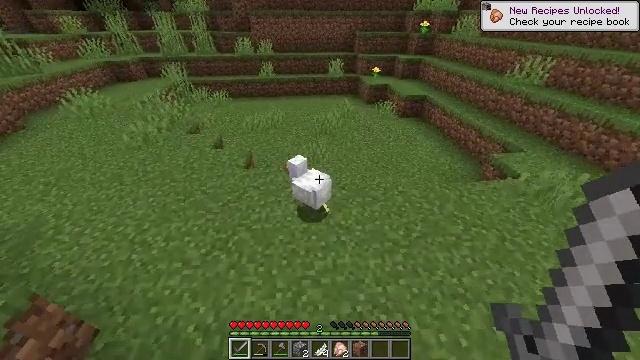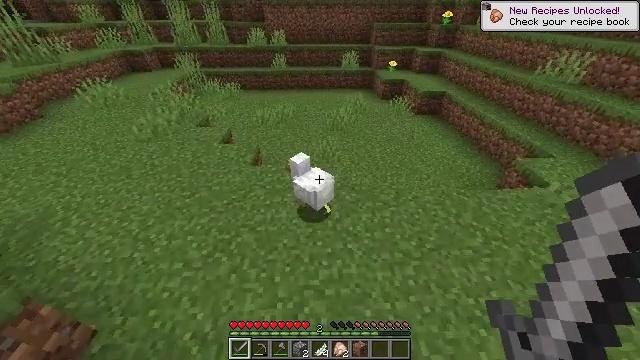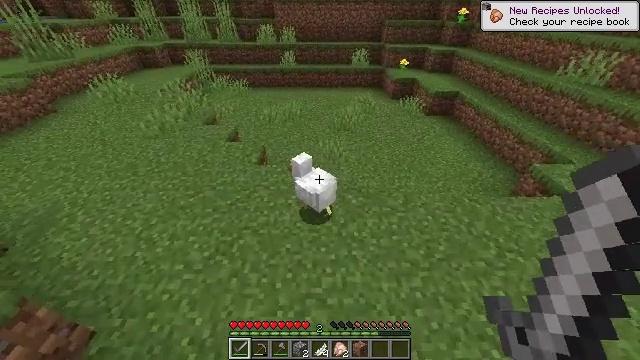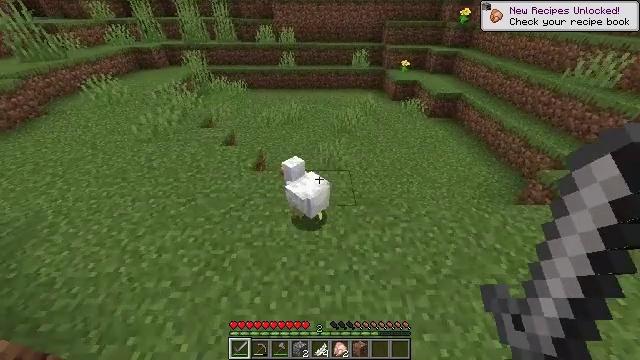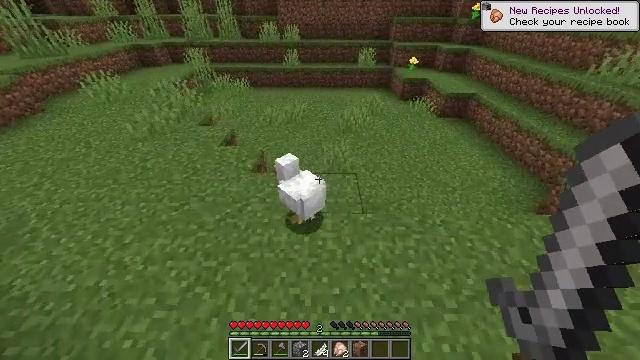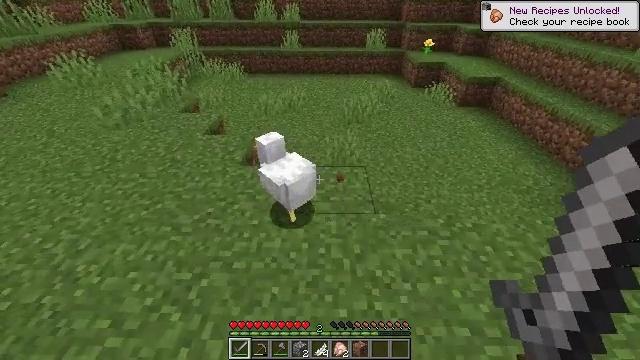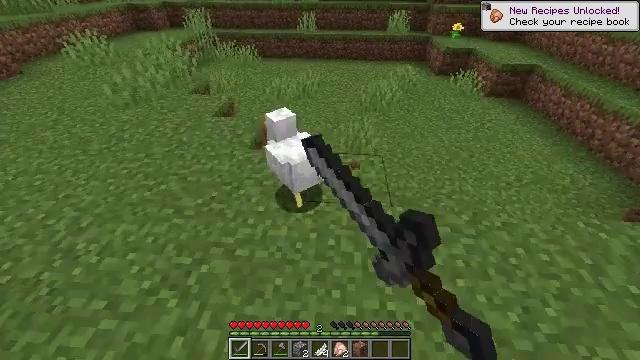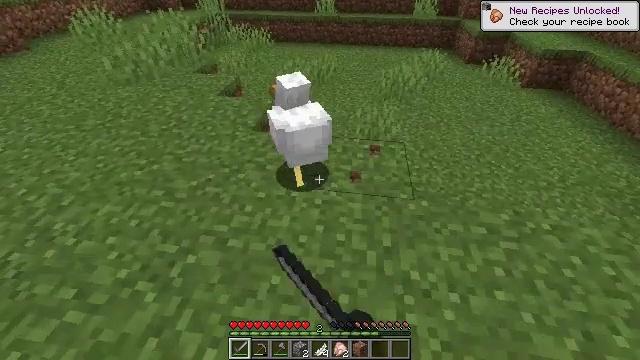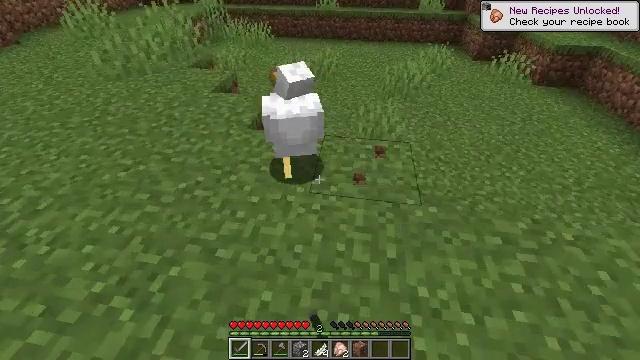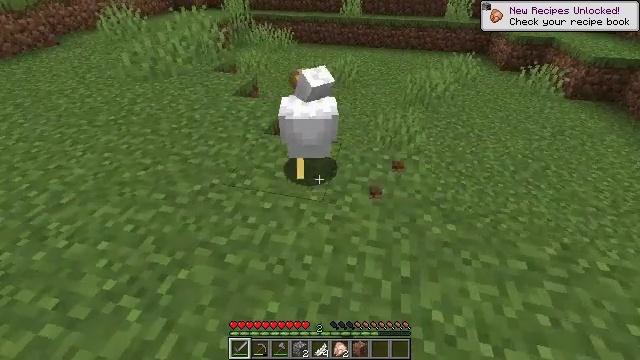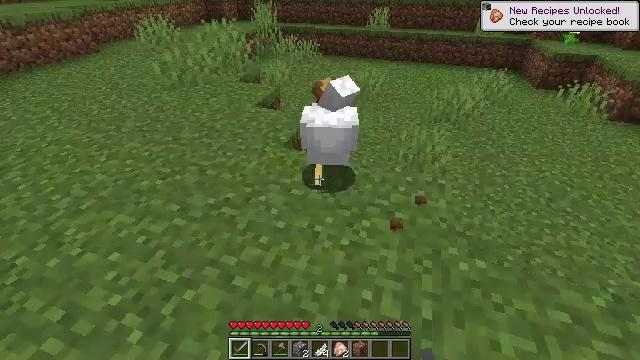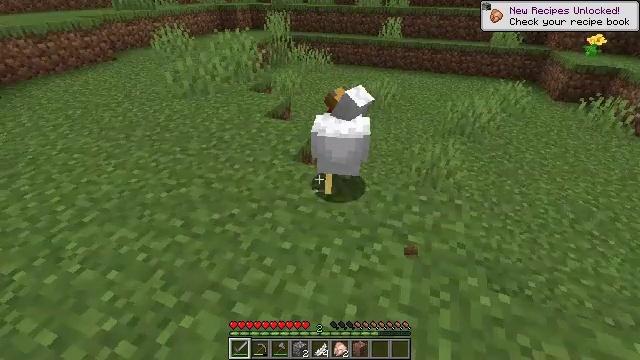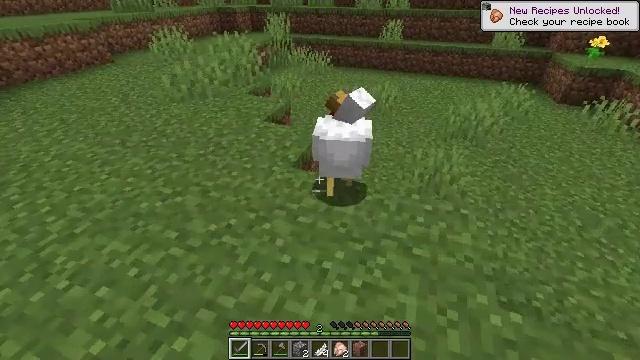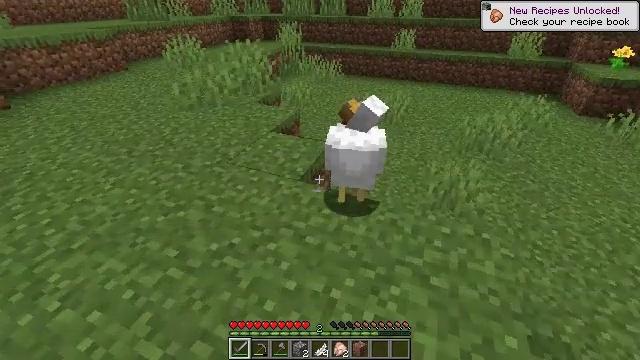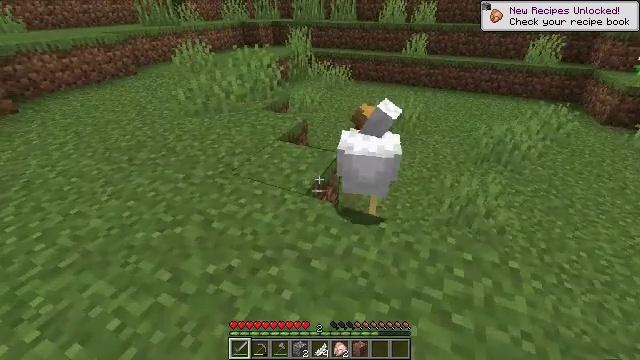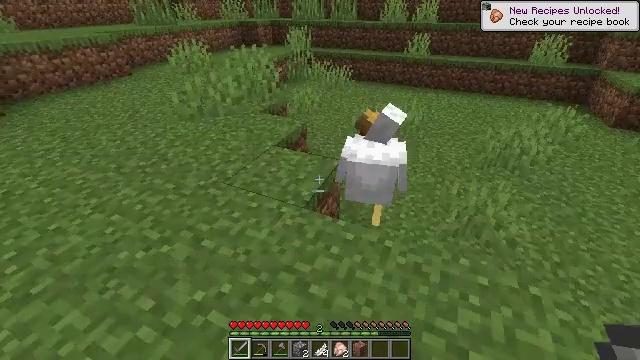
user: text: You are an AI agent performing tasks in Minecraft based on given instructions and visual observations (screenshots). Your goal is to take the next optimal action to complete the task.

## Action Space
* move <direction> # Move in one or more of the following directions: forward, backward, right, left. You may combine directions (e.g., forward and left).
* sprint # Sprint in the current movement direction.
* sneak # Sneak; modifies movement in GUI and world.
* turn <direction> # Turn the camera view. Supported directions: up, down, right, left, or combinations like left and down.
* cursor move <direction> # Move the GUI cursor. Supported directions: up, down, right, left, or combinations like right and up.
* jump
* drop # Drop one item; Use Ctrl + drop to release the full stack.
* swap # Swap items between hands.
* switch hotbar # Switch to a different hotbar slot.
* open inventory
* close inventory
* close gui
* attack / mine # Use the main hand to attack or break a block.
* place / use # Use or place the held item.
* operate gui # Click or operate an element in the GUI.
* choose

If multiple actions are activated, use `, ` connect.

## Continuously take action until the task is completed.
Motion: motion action
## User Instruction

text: Hunt animals.
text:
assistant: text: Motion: move forward, turn left and down
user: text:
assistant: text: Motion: move forward, turn left
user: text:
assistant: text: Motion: move forward
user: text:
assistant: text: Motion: turn left
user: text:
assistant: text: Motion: attack / mine
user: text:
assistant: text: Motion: turn left and down, attack / mine
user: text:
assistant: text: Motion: turn left, attack / mine
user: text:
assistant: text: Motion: no_op
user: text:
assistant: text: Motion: turn left and up
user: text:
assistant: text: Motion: move forward, turn left and up
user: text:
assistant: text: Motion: move forward, turn left and up
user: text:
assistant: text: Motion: move forward
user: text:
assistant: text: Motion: move forward, turn left and up
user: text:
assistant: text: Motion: move forward, turn left
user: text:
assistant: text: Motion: move forward
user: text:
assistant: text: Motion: move forward, turn right
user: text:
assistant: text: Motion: turn right
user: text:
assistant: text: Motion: turn right and down
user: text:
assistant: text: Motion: turn right and down
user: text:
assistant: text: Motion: move forward, turn right and down
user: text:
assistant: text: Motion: move forward, turn right and down
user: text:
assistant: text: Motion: move forward, turn right and down
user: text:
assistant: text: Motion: move forward, turn down, attack / mine
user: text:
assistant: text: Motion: move forward, attack / mine
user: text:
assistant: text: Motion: move forward, turn down, attack / mine
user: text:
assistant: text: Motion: turn down
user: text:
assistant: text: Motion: turn down
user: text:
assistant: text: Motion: turn down
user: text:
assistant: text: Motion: no_op
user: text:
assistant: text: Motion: no_op